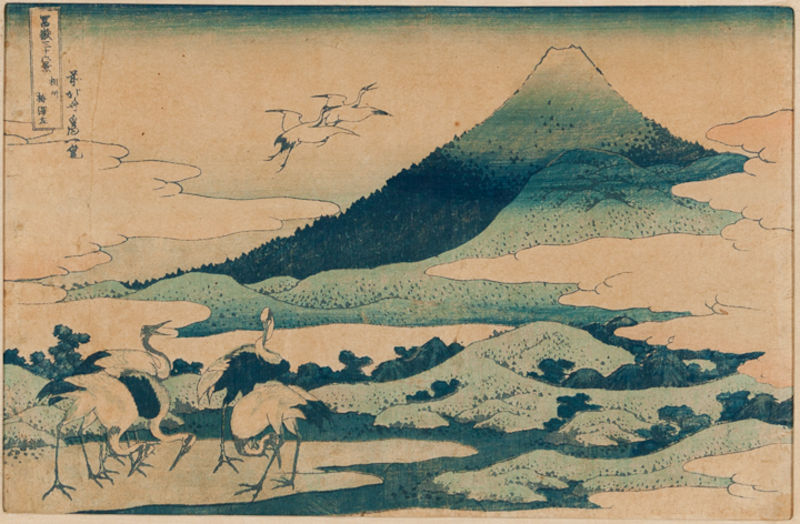
Titel: Fuji from Umesawa
Künstler: Katsushika Hokusai
Standort: Amherst (Massachusetts, USA)
Institution: Mead Art Museum, Amherst College
Schlagwörter: blue, feathers, white, black, green, old, japanese, clouds, sky, tree, hill, hills, lake, landscape, mountain, mountains, nature, water, island, summer, trees, snow, forest, grass, river, plants, bird, birds, flight, fly, flying, writing, ice, wings, letter, watercolor, art, bent, crane, peak, chinese, shade, asian, eating, japan, china, caligraphy, marsh, standing, text, feeding, breeze, shades, lush, air, t, beaks, language, stork, blues, foreign, characters, artistic, stalks, cranes, fuji, mount fuji, artsy, mt. fuji, hokusai, storks, hong kong, beijing, kanji, hieroglyph, herons, flying cranes, stadning cranes, storck, albatross